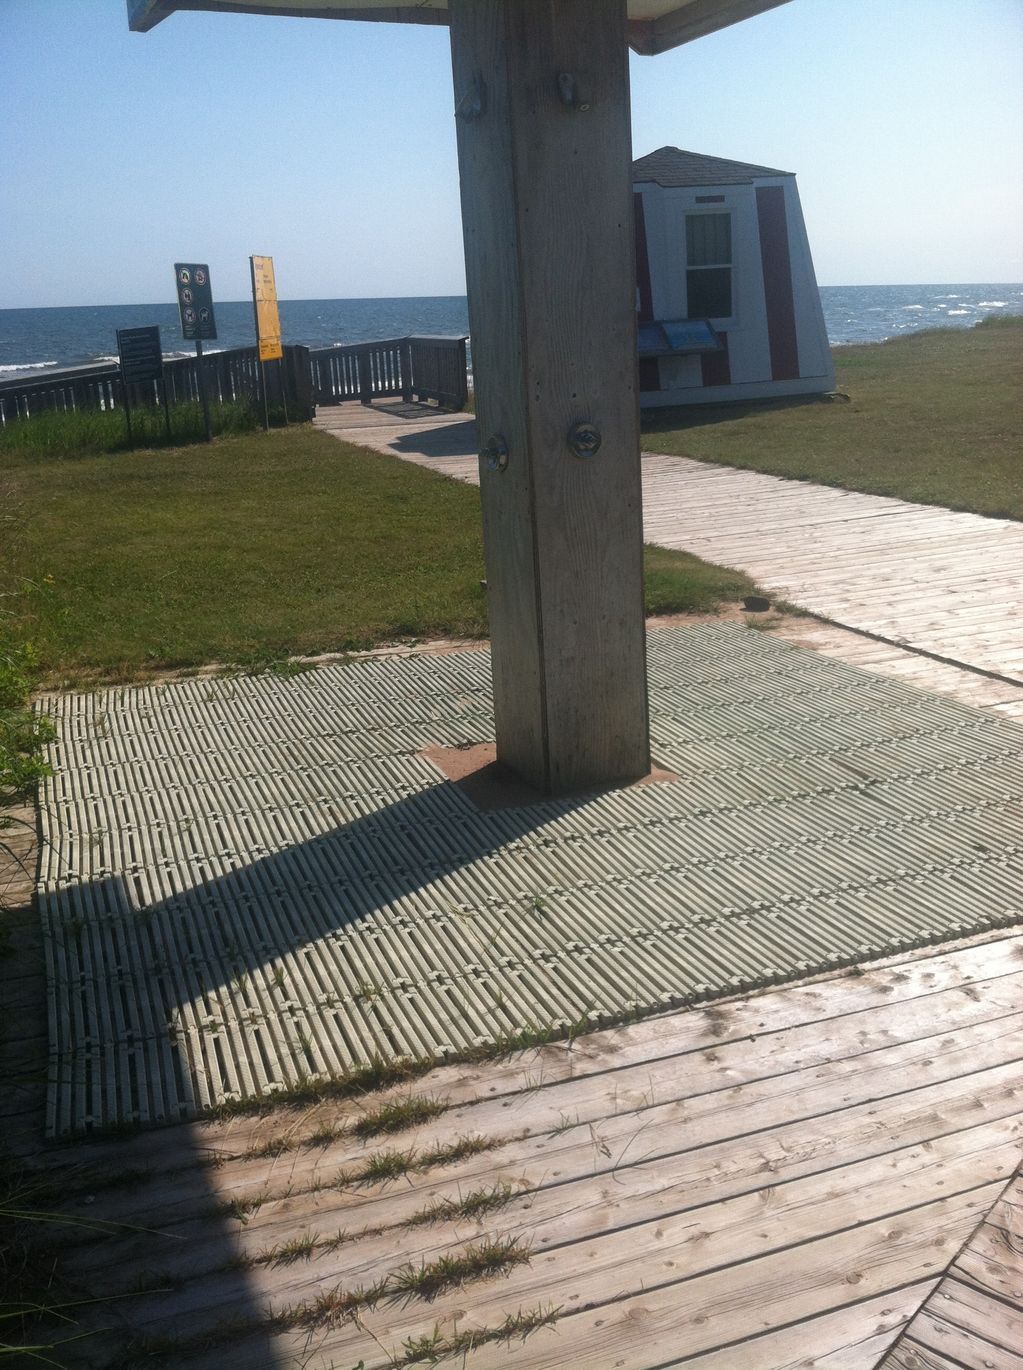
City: charlottetown